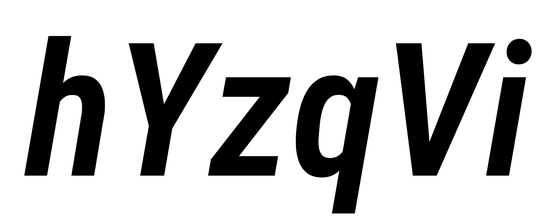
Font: Roboto-Italic_Condensed_SemiBold_Italic